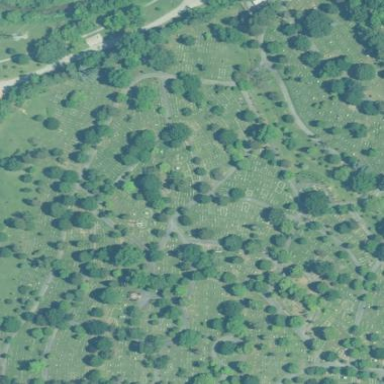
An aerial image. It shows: Cemetery.